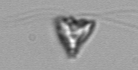
Label: Pyramimonas_longicauda